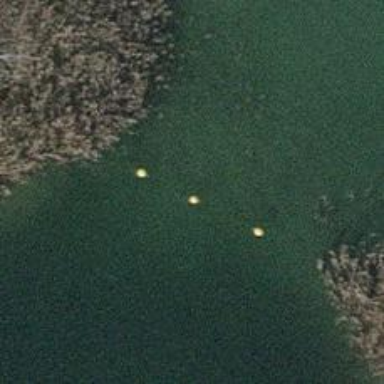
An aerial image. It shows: Man-made buoy.